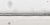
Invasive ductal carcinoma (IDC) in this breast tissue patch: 0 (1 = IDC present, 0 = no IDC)